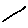
Label: line